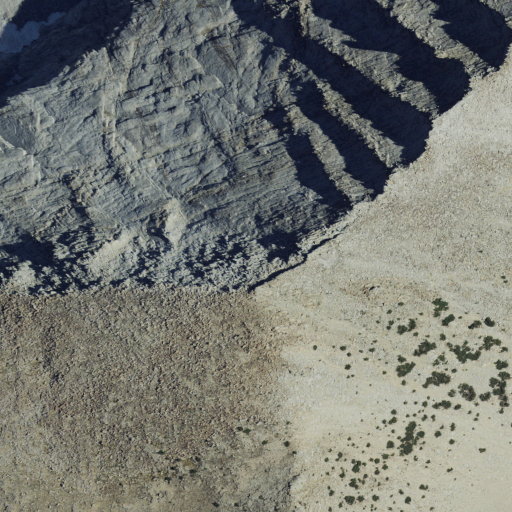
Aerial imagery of mountain in California named Cross Mountain containing barren land, shrub, and grassland